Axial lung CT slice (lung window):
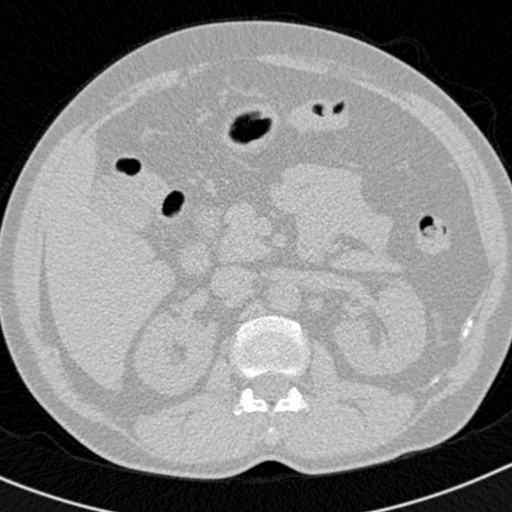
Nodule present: no